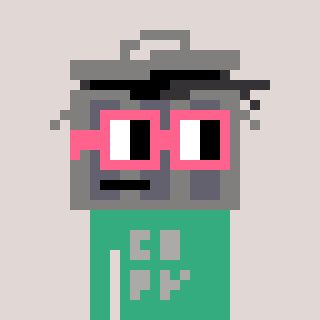
a pixel art character with square pink glasses, a trashcan-shaped head and a teal-colored body on a warm background